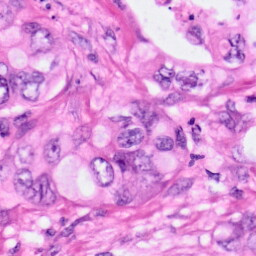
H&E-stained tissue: Pancreatic